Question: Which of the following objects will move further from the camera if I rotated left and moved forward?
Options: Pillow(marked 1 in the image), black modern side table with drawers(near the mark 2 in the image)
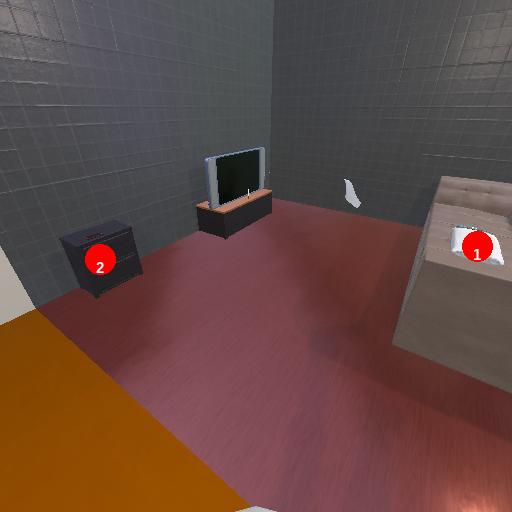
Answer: Pillow(marked 1 in the image)